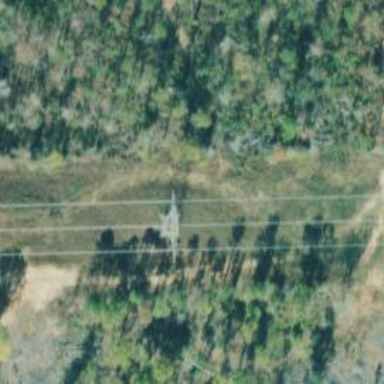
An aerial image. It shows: Lattice structure tower used for power transmission.